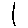
Label: line